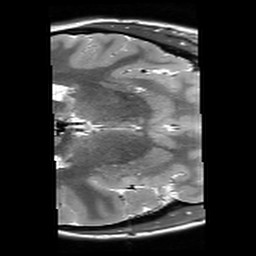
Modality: T2starw
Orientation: axial
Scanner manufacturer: siemens
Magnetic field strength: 3 T
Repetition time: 9.86 s
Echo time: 0.05 s